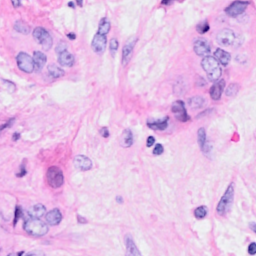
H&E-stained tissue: Breast